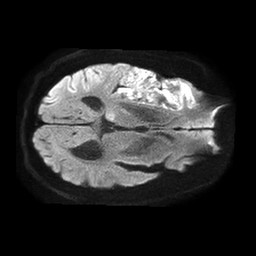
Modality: TRACE
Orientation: axial
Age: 75
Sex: male
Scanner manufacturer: philips
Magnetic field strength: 1.5 T
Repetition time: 4.6 s
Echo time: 0.08528 s